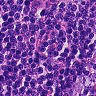
Metastatic tissue present: yes